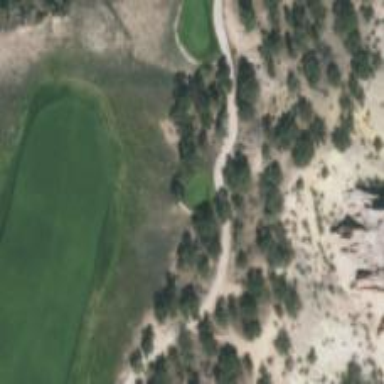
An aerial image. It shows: Path designated as golf cartpath. This is Golf Cart Path.